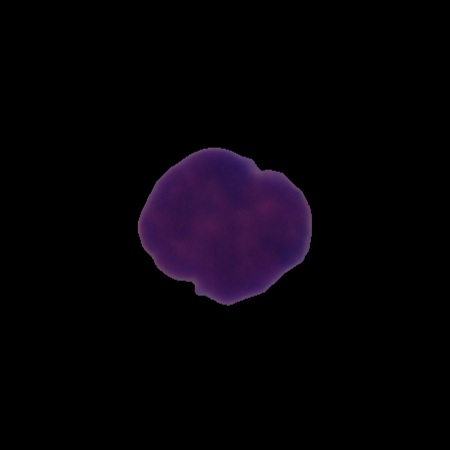
Label: healthy